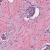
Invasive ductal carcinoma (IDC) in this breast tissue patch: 1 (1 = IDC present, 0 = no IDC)